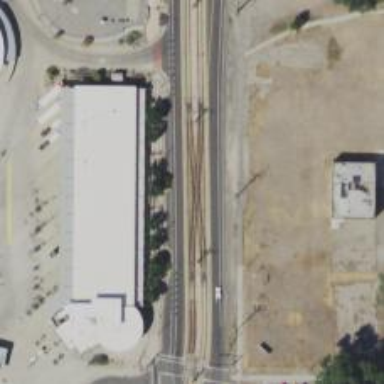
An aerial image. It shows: Light rail electrified with contact line.